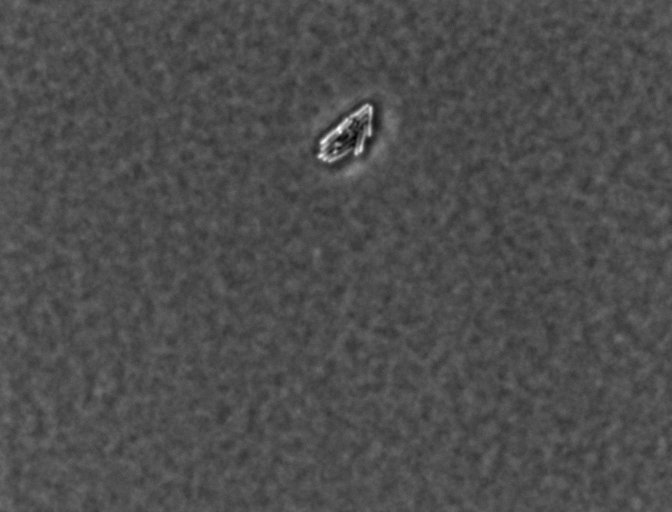
Salmonella enterica Typhimurium